Question: I am working on an application where I am taking fox pro data and upsizing it for SQL using that popular upsizing wizard. However, there seems to be a situation where numeric fields are created 1 size less.
As you can see from my image, I have (10,2) , but this is being translated too (9,2). I cannot change the 9, and it is causing me to lose data.
Anyone knows why this such? and is there a better fix other than updating every numeric row in the database to be one more? This is big and will not be the best option for me.

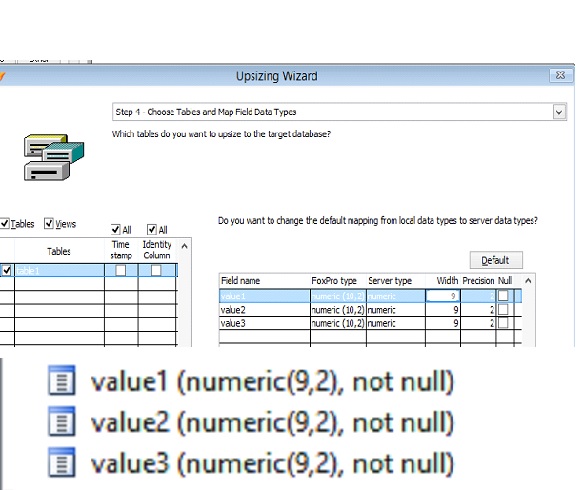
Answer: I did a upsizing many years ago with Oracle I didn't have troubles like this. But for your case the only solution I can think is changing the foxpro type from Numeric to Double